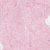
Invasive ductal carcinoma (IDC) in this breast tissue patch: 0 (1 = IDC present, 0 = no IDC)